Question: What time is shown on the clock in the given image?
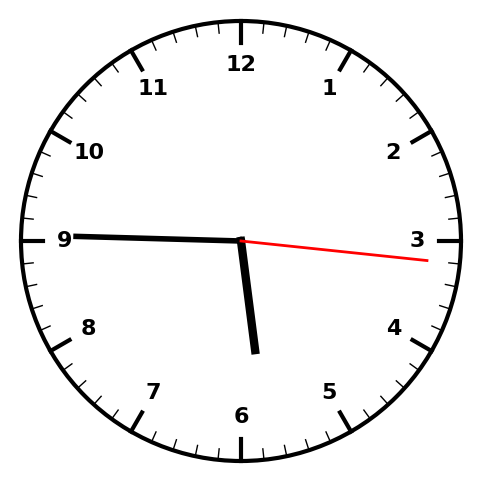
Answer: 05:45:16